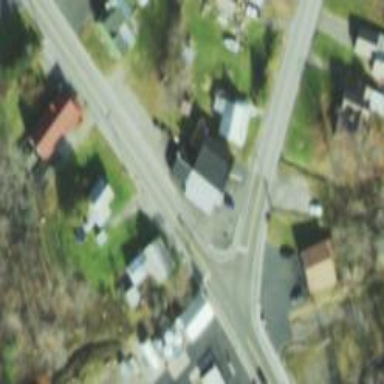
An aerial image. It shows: Stop road.